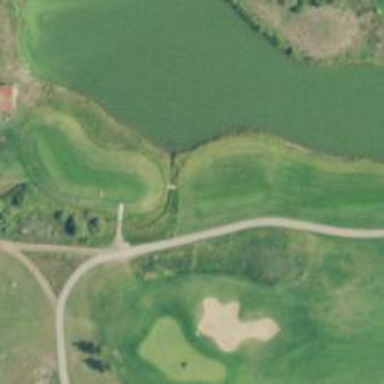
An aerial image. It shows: Golf tee.